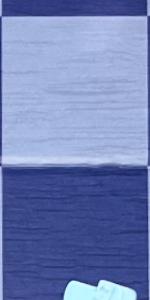
Label: Empty